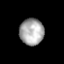
Tissue: prostate
Cell type: T cells
Senescence score: 0.3546
Nuclear area (px): 628
Mean DAPI intensity: 168.604